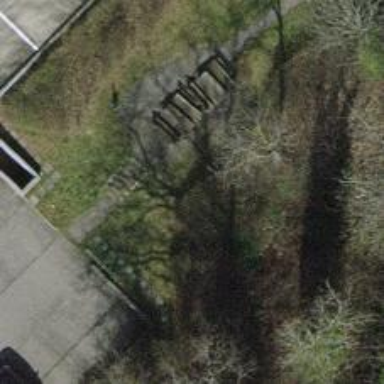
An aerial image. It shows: Picnic table located in leisure land area.